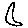
Label: moon